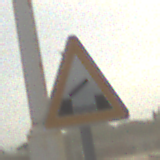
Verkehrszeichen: BeweglicheBruecke
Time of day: MorningAfternoon
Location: Outdoor (Suburban)
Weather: PartlyCloudy
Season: NotSpecified
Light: Natural